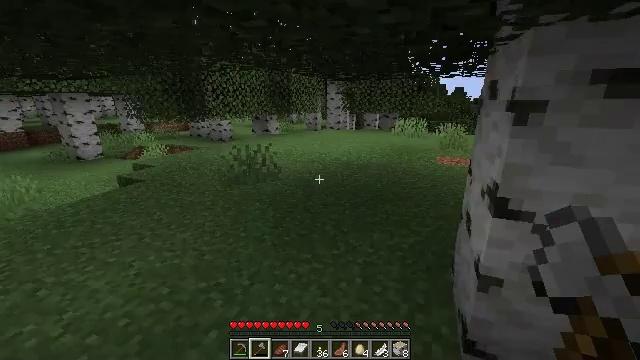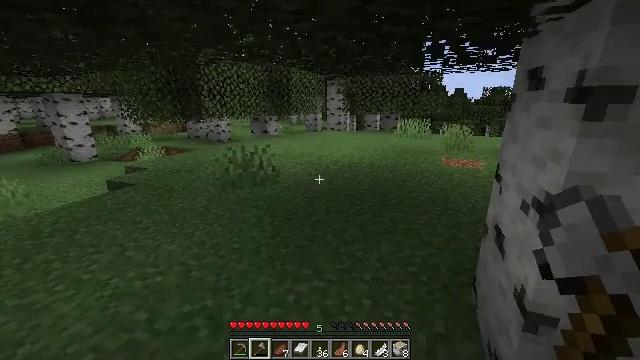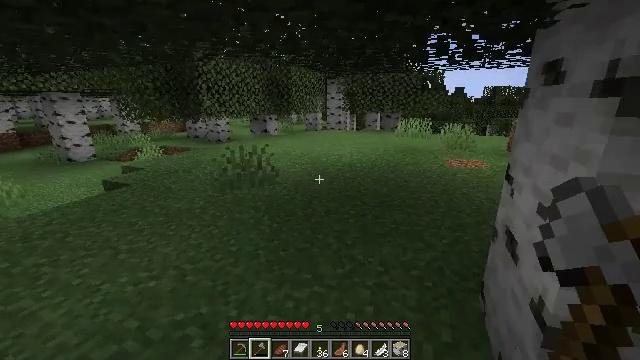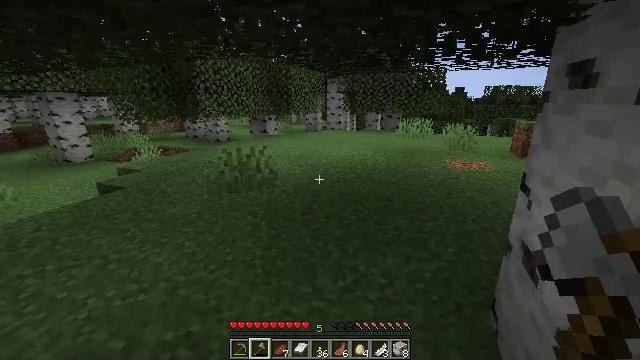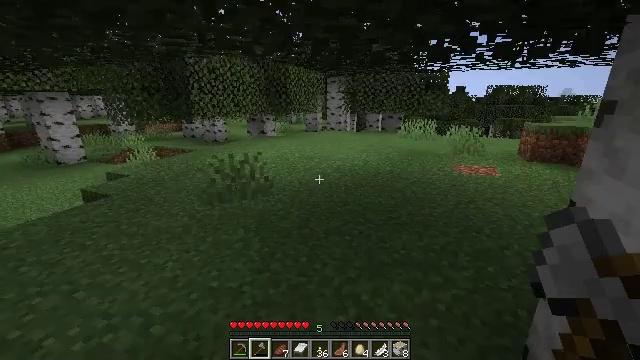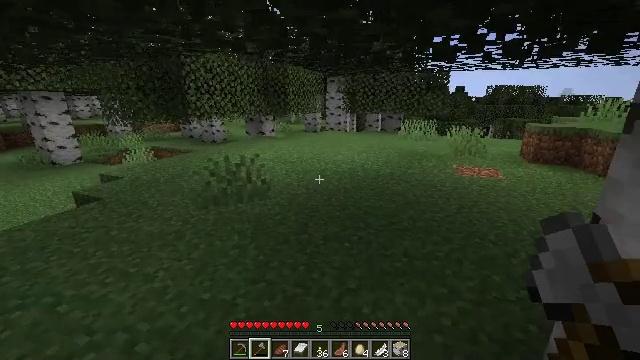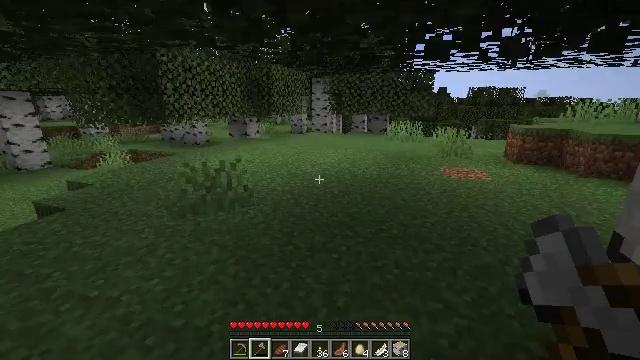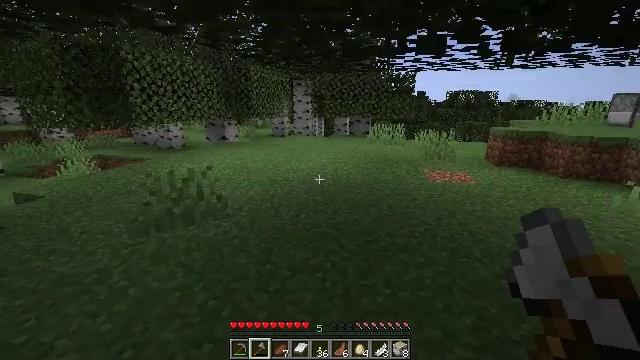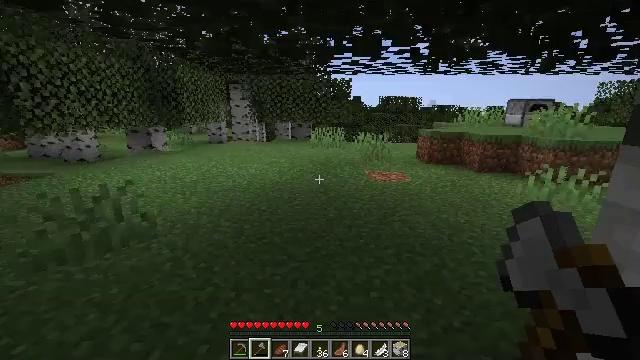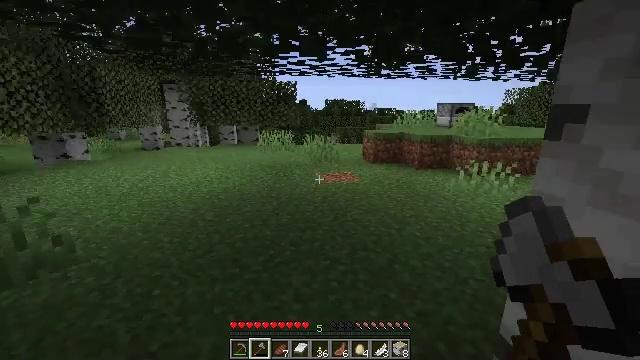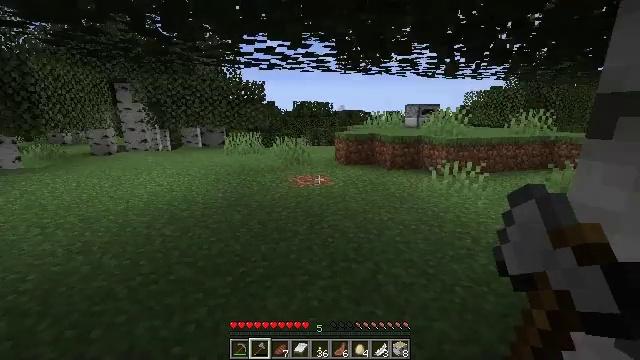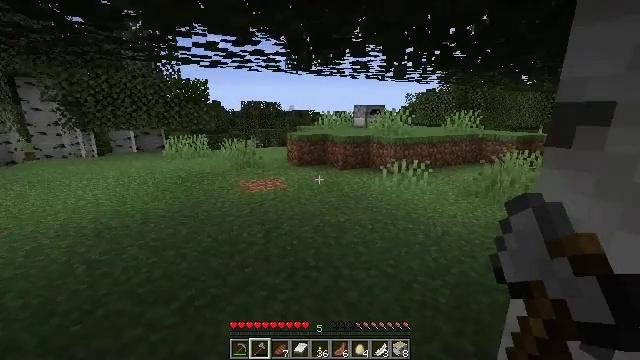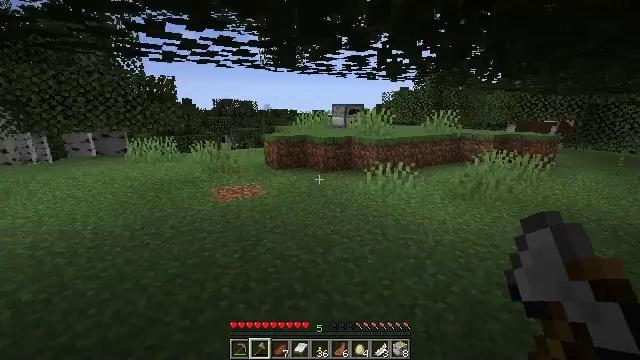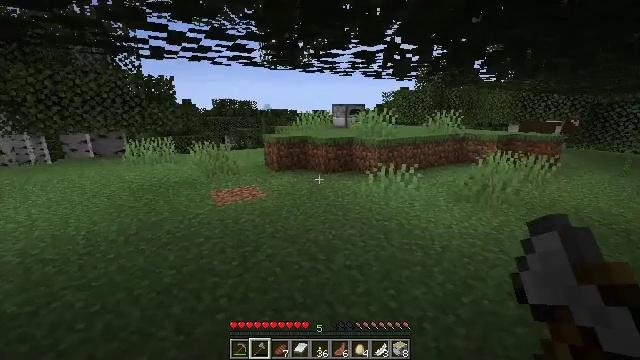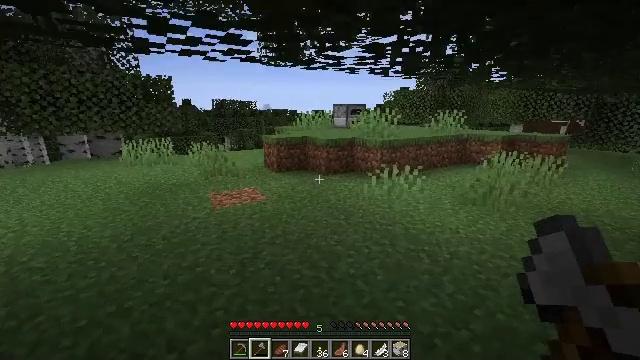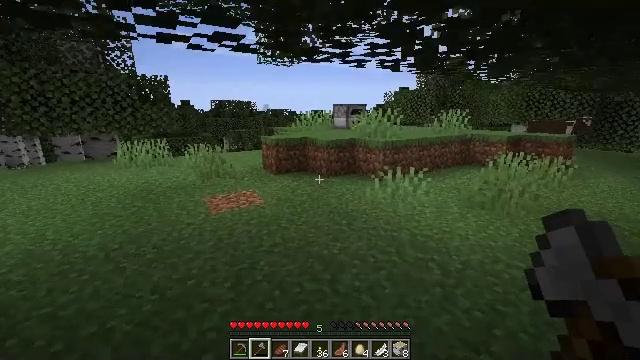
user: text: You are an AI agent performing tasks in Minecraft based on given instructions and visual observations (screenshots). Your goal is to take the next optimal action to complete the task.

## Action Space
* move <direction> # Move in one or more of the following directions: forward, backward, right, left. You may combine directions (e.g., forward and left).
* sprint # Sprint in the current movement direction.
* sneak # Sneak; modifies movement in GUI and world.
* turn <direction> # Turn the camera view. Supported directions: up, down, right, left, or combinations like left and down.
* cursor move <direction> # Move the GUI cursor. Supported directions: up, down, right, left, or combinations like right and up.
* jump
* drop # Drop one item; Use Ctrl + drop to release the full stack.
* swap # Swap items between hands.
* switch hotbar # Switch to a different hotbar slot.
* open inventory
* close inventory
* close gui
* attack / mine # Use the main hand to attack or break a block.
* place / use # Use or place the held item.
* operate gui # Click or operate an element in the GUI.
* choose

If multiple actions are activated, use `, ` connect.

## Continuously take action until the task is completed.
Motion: motion action
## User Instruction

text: Smelt raw chicken to get cooked chicken.
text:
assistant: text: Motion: move forward
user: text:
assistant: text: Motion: move forward
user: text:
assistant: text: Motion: move forward
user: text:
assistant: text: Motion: move forward
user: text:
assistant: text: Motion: move forward
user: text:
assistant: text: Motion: move forward, turn right
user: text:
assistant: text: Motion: move forward, turn right
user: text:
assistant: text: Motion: move forward, turn right
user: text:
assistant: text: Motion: move forward, turn right
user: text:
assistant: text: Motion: move forward, turn right
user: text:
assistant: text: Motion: move forward, turn right
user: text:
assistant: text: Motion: move forward, turn right
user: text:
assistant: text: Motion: move forward
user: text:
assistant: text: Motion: move forward
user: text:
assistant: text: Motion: move forward
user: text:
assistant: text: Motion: move forward
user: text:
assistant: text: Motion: move forward
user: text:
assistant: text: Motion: move forward
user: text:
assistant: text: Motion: move forward
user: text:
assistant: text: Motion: move forward
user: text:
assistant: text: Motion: move forward
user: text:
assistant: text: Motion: move forward
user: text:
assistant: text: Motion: move forward
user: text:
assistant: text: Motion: move forward
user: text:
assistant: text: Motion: move forward
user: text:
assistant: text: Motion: move forward
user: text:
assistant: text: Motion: move forward
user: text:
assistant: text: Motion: move forward
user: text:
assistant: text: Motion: move forward
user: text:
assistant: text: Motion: move forward